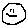
Label: smiley face